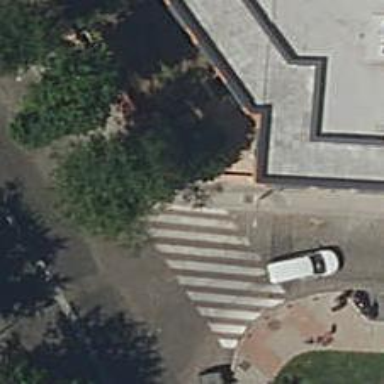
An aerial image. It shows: Zebra crossing on the road.